Question: I have in Softerra LDAP Administration something like the following:
> server: blah.gov
OU=Domain Controllers etc...
ldap://.blah.gov
I can't figure out how to, in C#, get those other ldap subdomain query strings.
I'm not sure how else to explain it, so ask questions and I'll try to clarify.
Updated: This is what Softerra LDAP Administrator looks like. The ldap queries near the bottom are not children of the above node, but somehow, the program knows about them and linked them in the GUI. If I could figure out how, that would fix my problem.

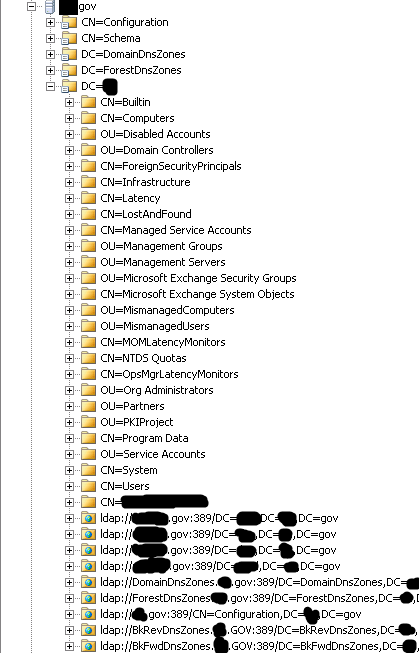
Answer: You should use Global Catalog to do the global search on your whole forest. If you bind your DirectorySearcher to your global catalog, it should give you all the objects including your child domains.
If your forest doesn't have any global catalog or you don't have permission to bind to a global catalog (very rare), you have to enumerate all the domains in your forest and do the LDAP query one by one and aggregate the results on your own.
Here is a sample function that I draft for your reference.
'''
IEnumerable<SearchResult> Search(string domain, string filter)
{
DirectoryContext context = new DirectoryContext(DirectoryContextType.Forest, domain);
Forest forest = Forest.GetForest(context);
GlobalCatalog gc = null;
try
{
gc = forest.FindGlobalCatalog();
}
catch (ActiveDirectoryObjectNotFoundException)
{
// No GC found in this forest
}
if (gc != null)
{
DirectorySearcher searcher = gc.GetDirectorySearcher();
searcher.Filter = filter;
foreach (SearchResult result in searcher.FindAll())
{
yield return result;
}
}
else
{
foreach (Domain d in forest.Domains)
{
DirectorySearcher searcher = new DirectorySearcher(d.GetDirectoryEntry(), filter);
foreach (SearchResult result in searcher.FindAll())
yield return result;
}
}
}
'''